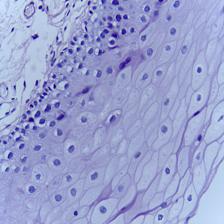
Diagnosis: Normal